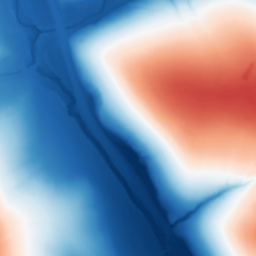
Category: trend_removal
Decomposition family: polynomial
Decomposition parameters: degree: 1
Upsampling method: cubic_mitchell
Upsampling parameters: scale: 8
Upsampling scale: 8